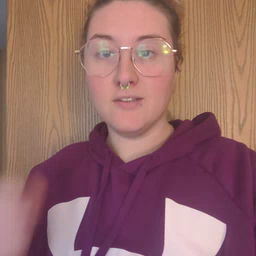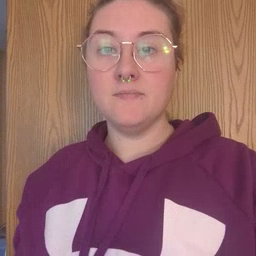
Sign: now